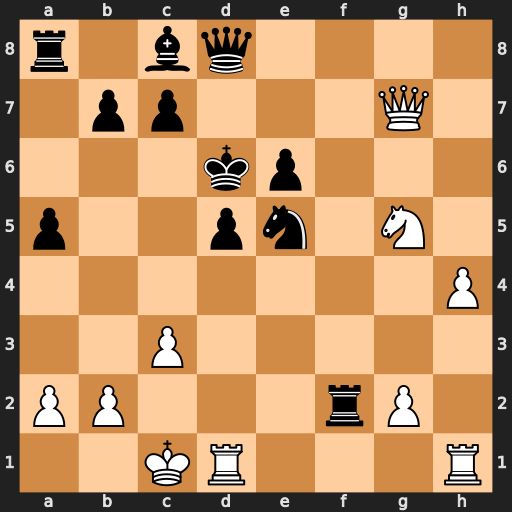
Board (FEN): r1bq4/1pp3Q1/3kp3/p2pn1N1/7P/2P5/PP3rP1/2KR3R
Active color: w
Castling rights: -
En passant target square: -
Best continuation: Ne4+ Kc6 Nxf2